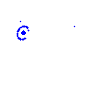
Particle: kaon